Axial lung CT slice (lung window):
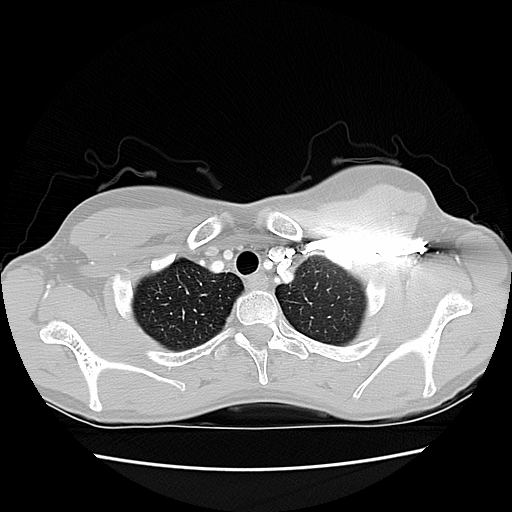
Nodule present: no